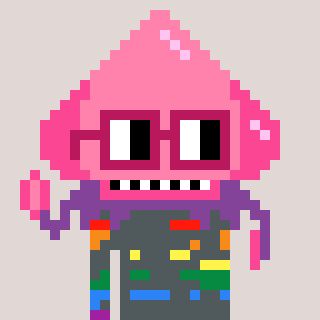
a pixel art character with square dark red glasses, a squid-shaped head and a grayscale-colored body on a warm background